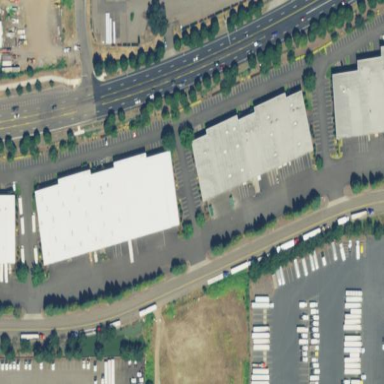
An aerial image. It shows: Commercial area.